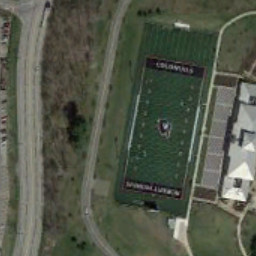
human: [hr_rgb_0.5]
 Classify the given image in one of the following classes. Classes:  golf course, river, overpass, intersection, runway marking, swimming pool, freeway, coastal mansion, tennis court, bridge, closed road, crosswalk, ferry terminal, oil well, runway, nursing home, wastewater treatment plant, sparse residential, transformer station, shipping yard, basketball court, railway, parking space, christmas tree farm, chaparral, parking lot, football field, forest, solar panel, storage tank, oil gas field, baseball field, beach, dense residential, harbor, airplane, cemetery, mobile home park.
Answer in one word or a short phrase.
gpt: football field